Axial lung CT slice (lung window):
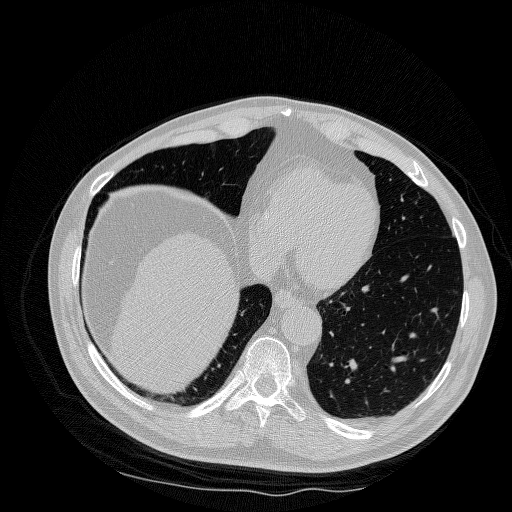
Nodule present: no